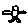
Label: bird